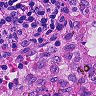
Metastatic tissue present: no